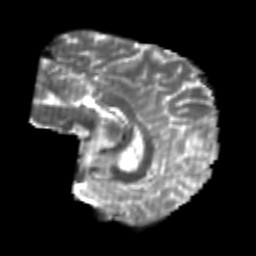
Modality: T2w
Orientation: sagittal
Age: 23
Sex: male
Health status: healthy
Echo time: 0.074 s